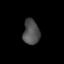
Tissue: lung
Cell type: Myeloid cells
Senescence score: 0.1911
Nuclear area (px): 401
Mean DAPI intensity: 80.229